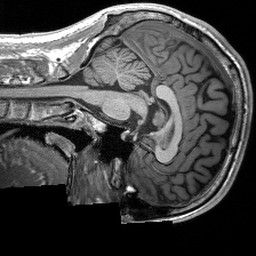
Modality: T1w
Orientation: sagittal
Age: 24
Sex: male
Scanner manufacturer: siemens
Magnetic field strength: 3 T
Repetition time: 2.3 s
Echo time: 0.00233 s